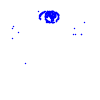
Particle: kaon